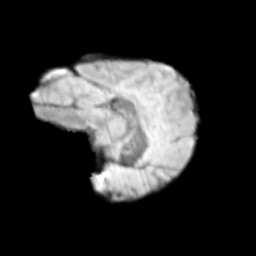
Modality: T2w
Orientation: sagittal
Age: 9
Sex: female
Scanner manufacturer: siemens
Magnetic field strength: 3 T
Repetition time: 3.8 s
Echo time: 0.07 s